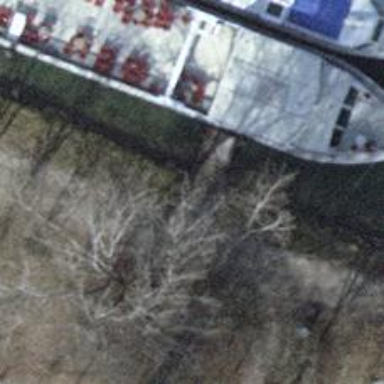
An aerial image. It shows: Shop specializing in boats.